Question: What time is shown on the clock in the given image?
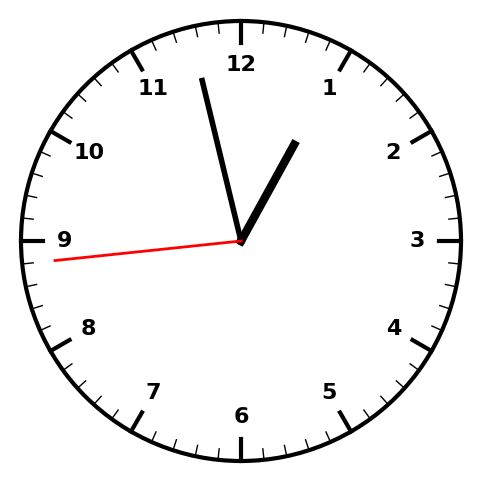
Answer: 12:57:44